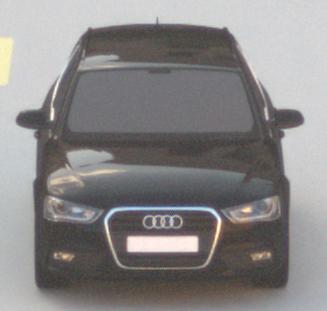
Make: Audi
Model: A4 Avant 1.8 TFSI
Detailed model: A4 (B8) Avant
Model produced from: 2012/02
Model produced until: 2015/04
Doors: 5
Color: black
Road condition: dry road
Daytime: sunrise or sunset
Contrast: low contrast